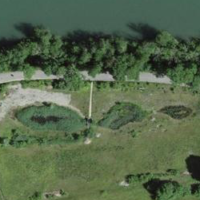
EUNIS habitat code: 25
Species observed at this site:
Pseudochorthippus parallelus
Chorthippus brunneus
Plantago media
Roeseliana roeselii